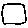
Label: square